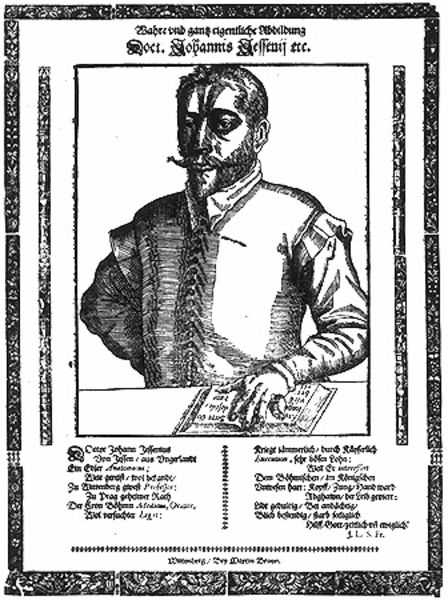
Titel: Bildnis des Johann Jessen
Künstler: Martin Bruno
Institution: (Seriendruck)
Schlagwörter: dunkel, hand, mann, schatten, weiß, finger, grau, hell, mund, nase, ohr, profil, schwarz, stirn, blick, bart, hemd, schnurrbart, arm, arme, augen, bluse, falten, gesicht, johannes, kragen, mensch, rahmen, ärmel, bild, bildnis, herr, portrait, porträt, gewand, haare, brustbild, kinn, seide, holzschnitt, schrift, grafik, graphik, spalten, rand, schnäuzer, deutsch, faltenwurf, kinnbart, naht, weste, buch, druck, druckgraphik, druckgrafik, stich, seite, schwarzweiß, text, überschrift, spitzbart, buchdruck, buchseite, seiten, halbprofil, wams, gelehrter, kupferstich, druch, flugblatt, handschrift, verschluss, doktor, dokument, einblattdruck, schmuckblatt, majuskel, vita, johannis, zeihcnung, bard, urkunke, männliche person, docktor, johannis steffenij